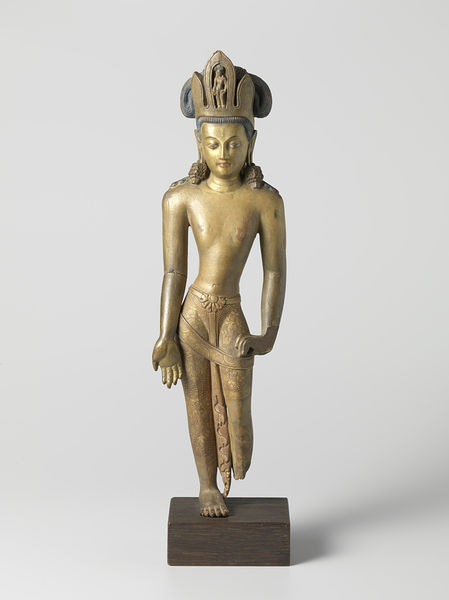
Titel: Bodhisattva
Standort: Amsterdam
Institution: Rijksmuseum
Schlagwörter: blau, fuß, hand, körper, mann, frau, gürtel, arm, gesicht, mensch, sockel, figur, gold, krone, skulptur, statue, bein, bogen, metall, nabel, messing, kopfschmuck, ägypten, freier oberkörper